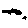
Label: bird